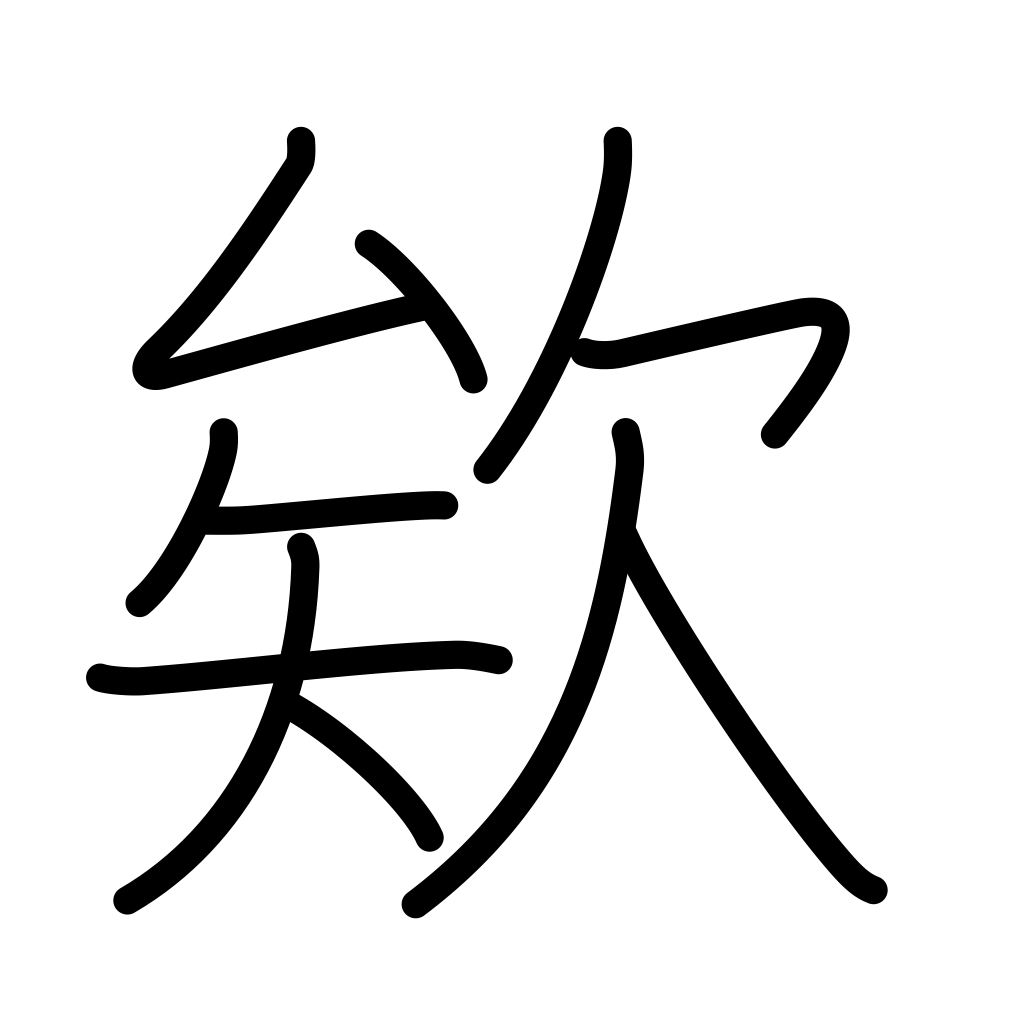
Meaning: exclamation